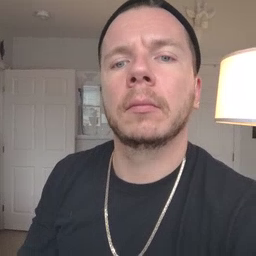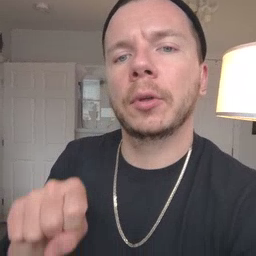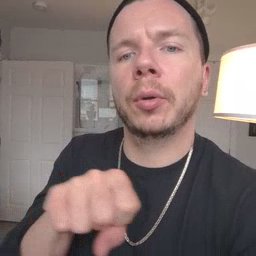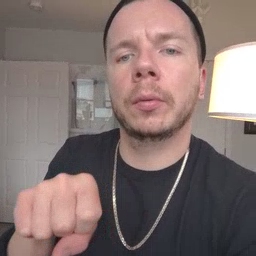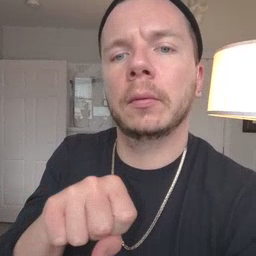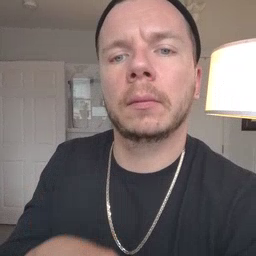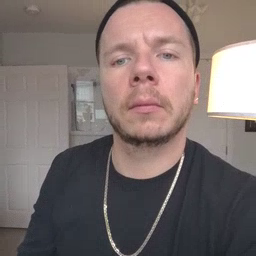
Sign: shoe